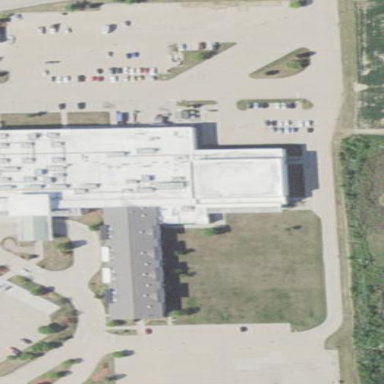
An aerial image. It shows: Building that serves as casino.